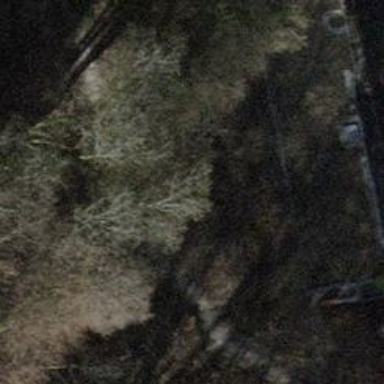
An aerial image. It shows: Steps on the road with grade5 tracktype.